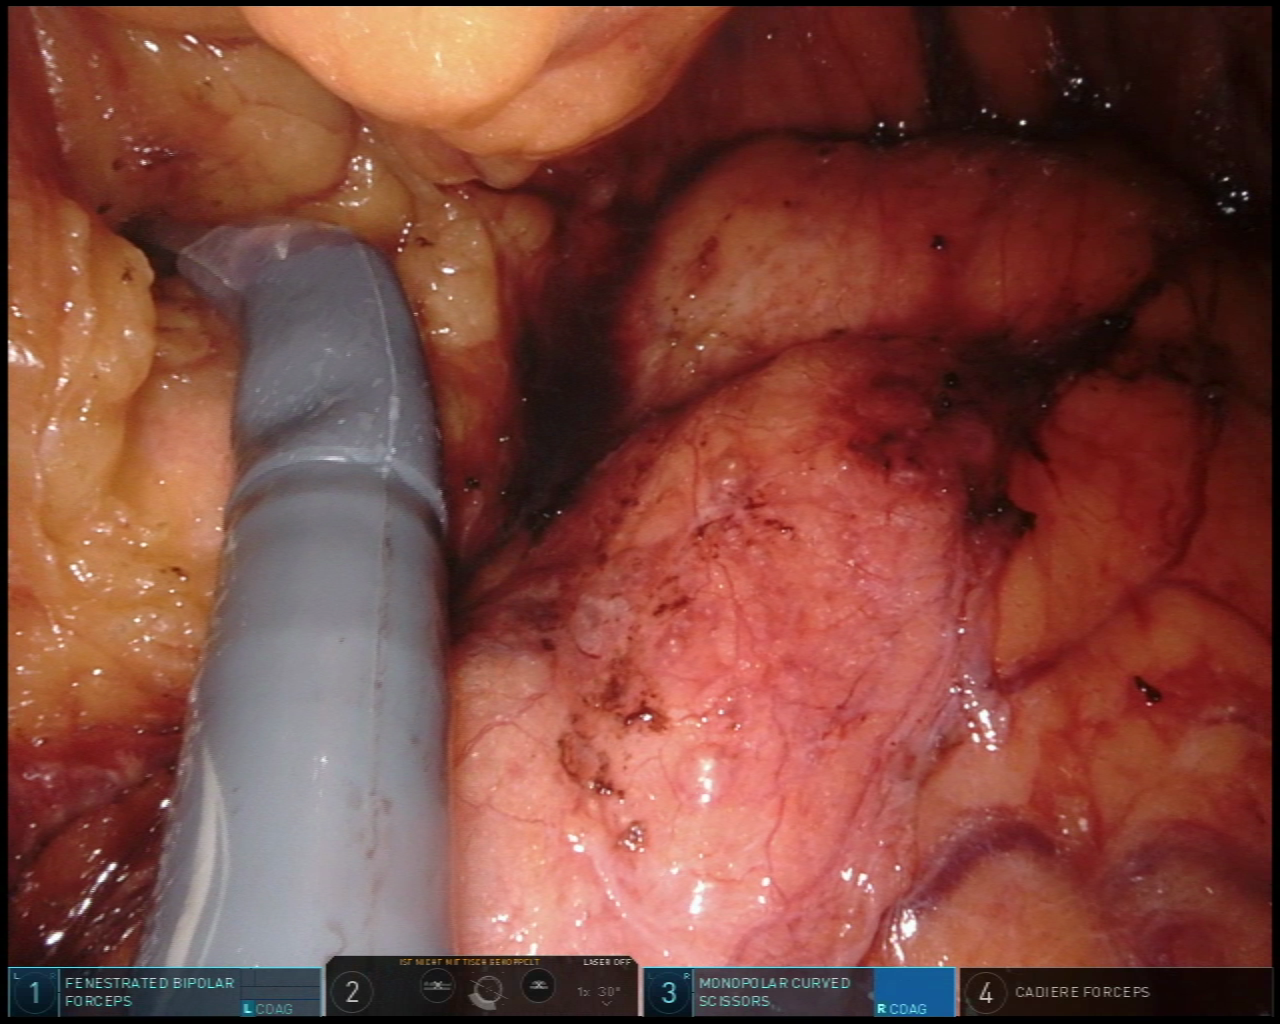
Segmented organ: pancreas
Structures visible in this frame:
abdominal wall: no
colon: no
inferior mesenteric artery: no
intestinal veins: no
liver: no
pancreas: yes
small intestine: no
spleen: no
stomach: no
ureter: no
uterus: no
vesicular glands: no